Question: I have created a simple line chart using (the excellent) D3. It has a threshold value represented as a horizontal red line. What I would like to do is calculate the positions where the value line intersects the threshold line, like so:

I can get pretty close because I have access to the data array, but I need to be very accurate and for it to work at all scales. If anyone can help I would be extremely grateful. Many thanks.
<URL>
'''
<div id="chart"></div>
path.line { stroke-width: 2; fill: none; }
var data = [{
"time": "2014-02-25T19:00:00Z",
"temp": "39.08"
}, {
"time": "2014-02-25T21:00:00Z",
"temp": "39.51"
}, {
"time": "2014-02-25T23:00:00Z",
"temp": "39.14"
}, {
"time": "2014-02-26T01:00:00Z",
"temp": "40.79"
}, {
"time": "2014-02-26T03:00:00Z",
"temp": "41.17"
}, {
"time": "2014-02-26T05:00:00Z",
"temp": "40.39"
}, {
"time": "2014-02-26T07:00:00Z",
"temp": "40.49"
}, {
"time": "2014-02-26T09:00:00Z",
"temp": "40.29"
}, {
"time": "2014-02-26T11:00:00Z",
"temp": "39.90"
}, {
"time": "2014-02-26T13:00:00Z",
"temp": "39.66"
}, {
"time": "2014-02-26T15:00:00Z",
"temp": "39.01"
}, {
"time": "2014-02-26T17:00:00Z",
"temp": "37.91"
}, {
"time": "2014-02-26T19:00:00Z",
"temp": "39.64"
}, {
"time": "2014-02-26T21:00:00Z",
"temp": "38.21"
}, {
"time": "2014-02-26T23:00:00Z",
"temp": "39.60"
}, {
"time": "2014-02-27T01:00:00Z",
"temp": "40.13"
}, {
"time": "2014-02-27T03:00:00Z",
"temp": "40.51"
}, {
"time": "2014-02-27T05:00:00Z",
"temp": "40.78"
}, {
"time": "2014-02-27T07:00:00Z",
"temp": "40.54"
}, {
"time": "2014-02-27T09:00:00Z",
"temp": "40.29"
}, {
"time": "2014-02-27T11:00:00Z",
"temp": "40.24"
}, {
"time": "2014-02-27T13:00:00Z",
"temp": "40.00"
}, {
"time": "2014-02-27T15:00:00Z",
"temp": "40.01"
}, {
"time": "2014-02-27T17:00:00Z",
"temp": "38.96"
}, {
"time": "2014-02-27T19:00:00Z",
"temp": "39.20"
}, {
"time": "2014-02-27T21:00:00Z",
"temp": "40.14"
}, {
"time": "2014-02-27T23:00:00Z",
"temp": "38.71"
}, {
"time": "2014-02-28T01:00:00Z",
"temp": "40.88"
}, {
"time": "2014-02-28T03:00:00Z",
"temp": "40.98"
}, {
"time": "2014-02-28T05:00:00Z",
"temp": "41.05"
}, {
"time": "2014-02-28T07:00:00Z",
"temp": "40.60"
}, {
"time": "2014-02-28T09:00:00Z",
"temp": "40.47"
}, {
"time": "2014-02-28T11:00:00Z",
"temp": "40.39"
}, {
"time": "2014-02-28T13:00:00Z",
"temp": "40.44"
}, {
"time": "2014-02-28T15:00:00Z",
"temp": "37.58"
}, {
"time": "2014-02-28T17:00:00Z",
"temp": "38.26"
}, {
"time": "2014-02-28T19:00:00Z",
"temp": "37.83"
}, {
"time": "2014-02-28T21:00:00Z",
"temp": "39.26"
}, {
"time": "2014-02-28T23:00:00Z",
"temp": "38.25"
}, {
"time": "2014-03-01T01:00:00Z",
"temp": "39.60"
}, {
"time": "2014-03-01T03:00:00Z",
"temp": "40.09"
}, {
"time": "2014-03-01T05:00:00Z",
"temp": "39.92"
}, {
"time": "2014-03-01T07:00:00Z",
"temp": "39.67"
}, {
"time": "2014-03-01T09:00:00Z",
"temp": "39.73"
}, {
"time": "2014-03-01T11:00:00Z",
"temp": "39.93"
}, {
"time": "2014-03-01T13:00:00Z",
"temp": "39.90"
}, {
"time": "2014-03-01T15:00:00Z",
"temp": "39.82"
}, {
"time": "2014-03-01T17:00:00Z",
"temp": "37.47"
}, {
"time": "2014-03-01T19:00:00Z",
"temp": "38.30"
}, {
"time": "2014-03-01T21:00:00Z",
"temp": "39.17"
}, {
"time": "2014-03-01T23:00:00Z",
"temp": "38.87"
}, {
"time": "2014-03-02T01:00:00Z",
"temp": "40.01"
}, {
"time": "2014-03-02T03:00:00Z",
"temp": "40.31"
}, {
"time": "2014-03-02T05:00:00Z",
"temp": "39.31"
}, {
"time": "2014-03-02T07:00:00Z",
"temp": "39.78"
}, {
"time": "2014-03-02T09:00:00Z",
"temp": "40.32"
}, {
"time": "2014-03-02T11:00:00Z",
"temp": "40.48"
}, {
"time": "2014-03-02T13:00:00Z",
"temp": "39.94"
}, {
"time": "2014-03-02T15:00:00Z",
"temp": "38.42"
}, {
"time": "2014-03-02T17:00:00Z",
"temp": "39.41"
}, {
"time": "2014-03-02T19:00:00Z",
"temp": "39.56"
}, {
"time": "2014-03-02T21:00:00Z",
"temp": "36.89"
}, {
"time": "2014-03-02T23:00:00Z",
"temp": "39.53"
}, {
"time": "2014-03-03T01:00:00Z",
"temp": "40.97"
}, {
"time": "2014-03-03T03:00:00Z",
"temp": "40.58"
}, {
"time": "2014-03-03T05:00:00Z",
"temp": "38.17"
}, {
"time": "2014-03-03T07:00:00Z",
"temp": "39.50"
}, {
"time": "2014-03-03T09:00:00Z",
"temp": "40.47"
}, {
"time": "2014-03-03T11:00:00Z",
"temp": "40.28"
}, {
"time": "2014-03-03T13:00:00Z",
"temp": "37.48"
}, {
"time": "2014-03-03T15:00:00Z",
"temp": "38.13"
}, {
"time": "2014-03-03T17:00:00Z",
"temp": "39.17"
}, {
"time": "2014-03-03T19:00:00Z",
"temp": "39.27"
}, {
"time": "2014-03-03T21:00:00Z",
"temp": "38.65"
}, {
"time": "2014-03-03T23:00:00Z",
"temp": "39.78"
}, {
"time": "2014-03-04T01:00:00Z",
"temp": "39.62"
}, {
"time": "2014-03-04T03:00:00Z",
"temp": "39.49"
}, {
"time": "2014-03-04T05:00:00Z",
"temp": "39.65"
}, {
"time": "2014-03-04T07:00:00Z",
"temp": "40.07"
}, {
"time": "2014-03-04T09:00:00Z",
"temp": "40.72"
}, {
"time": "2014-03-04T11:00:00Z",
"temp": "40.46"
}, {
"time": "2014-03-04T13:00:00Z",
"temp": "38.86"
}, {
"time": "2014-03-04T15:00:00Z",
"temp": "39.40"
}, {
"time": "2014-03-04T17:00:00Z",
"temp": "40.39"
}, {
"time": "2014-03-04T19:00:00Z",
"temp": "39.61"
}, {
"time": "2014-03-04T21:00:00Z",
"temp": "38.94"
}, {
"time": "2014-03-04T23:00:00Z",
"temp": "40.43"
}, {
"time": "2014-03-05T01:00:00Z",
"temp": "40.17"
}, {
"time": "2014-03-05T03:00:00Z",
"temp": "39.81"
}, {
"time": "2014-03-05T05:00:00Z",
"temp": "40.68"
}, {
"time": "2014-03-05T07:00:00Z",
"temp": "39.80"
}, {
"time": "2014-03-05T09:00:00Z",
"temp": "40.38"
}, {
"time": "2014-03-05T11:00:00Z",
"temp": "39.05"
}, {
"time": "2014-03-05T13:00:00Z",
"temp": "37.91"
}, {
"time": "2014-03-05T15:00:00Z",
"temp": "39.28"
}, {
"time": "2014-03-05T17:00:00Z",
"temp": "39.72"
}, {
"time": "2014-03-05T19:00:00Z",
"temp": "38.84"
}, {
"time": "2014-03-05T21:00:00Z",
"temp": "39.74"
}, {
"time": "2014-03-05T23:00:00Z",
"temp": "40.63"
}, {
"time": "2014-03-06T01:00:00Z",
"temp": "39.66"
}, {
"time": "2014-03-06T03:00:00Z",
"temp": "40.71"
}, {
"time": "2014-03-06T05:00:00Z",
"temp": "40.67"
}, {
"time": "2014-03-06T07:00:00Z",
"temp": "40.93"
}, {
"time": "2014-03-06T09:00:00Z",
"temp": "40.48"
}, {
"time": "2014-03-06T11:00:00Z",
"temp": "39.54"
}, {
"time": "2014-03-06T13:00:00Z",
"temp": "40.54"
}, {
"time": "2014-03-06T15:00:00Z",
"temp": "39.90"
}, {
"time": "2014-03-06T17:00:00Z",
"temp": "39.85"
}, {
"time": "2014-03-06T19:00:00Z",
"temp": "39.37"
}, {
"time": "2014-03-06T21:00:00Z",
"temp": "40.58"
}, {
"time": "2014-03-06T23:00:00Z",
"temp": "39.72"
}, {
"time": "2014-03-07T01:00:00Z",
"temp": "40.40"
}, {
"time": "2014-03-07T03:00:00Z",
"temp": "40.68"
}, {
"time": "2014-03-07T05:00:00Z",
"temp": "40.72"
}, {
"time": "2014-03-07T07:00:00Z",
"temp": "41.08"
}, {
"time": "2014-03-07T09:00:00Z",
"temp": "38.06"
}, {
"time": "2014-03-07T11:00:00Z",
"temp": "39.39"
}, {
"time": "2014-03-07T13:00:00Z",
"temp": "39.83"
}, {
"time": "2014-03-07T15:00:00Z",
"temp": "40.51"
}, {
"time": "2014-03-07T17:00:00Z",
"temp": "40.21"
}, {
"time": "2014-03-07T19:00:00Z",
"temp": "38.25"
}, {
"time": "2014-03-07T21:00:00Z",
"temp": "40.39"
}, {
"time": "2014-03-07T23:00:00Z",
"temp": "40.54"
}, {
"time": "2014-03-08T01:00:00Z",
"temp": "39.31"
}, {
"time": "2014-03-08T03:00:00Z",
"temp": "40.29"
}, {
"time": "2014-03-08T05:00:00Z",
"temp": "40.94"
}, {
"time": "2014-03-08T07:00:00Z",
"temp": "41.05"
}, {
"time": "2014-03-08T09:00:00Z",
"temp": "39.82"
}, {
"time": "2014-03-08T11:00:00Z",
"temp": "39.14"
}, {
"time": "2014-03-08T13:00:00Z",
"temp": "36.90"
}, {
"time": "2014-03-08T15:00:00Z",
"temp": "39.69"
}, {
"time": "2014-03-08T17:00:00Z",
"temp": "39.61"
}, {
"time": "2014-03-08T19:00:00Z",
"temp": "38.97"
}, {
"time": "2014-03-08T21:00:00Z",
"temp": "39.58"
}, {
"time": "2014-03-08T23:00:00Z",
"temp": "40.39"
}, {
"time": "2014-03-09T01:00:00Z",
"temp": "40.85"
}, {
"time": "2014-03-09T03:00:00Z",
"temp": "40.66"
}, {
"time": "2014-03-09T05:00:00Z",
"temp": "40.91"
}, {
"time": "2014-03-09T07:00:00Z",
"temp": "40.83"
}, {
"time": "2014-03-09T09:00:00Z",
"temp": "37.44"
}, {
"time": "2014-03-09T11:00:00Z",
"temp": "39.01"
}, {
"time": "2014-03-09T13:00:00Z",
"temp": "37.28"
}, {
"time": "2014-03-09T15:00:00Z",
"temp": "38.47"
}, {
"time": "2014-03-09T17:00:00Z",
"temp": "39.60"
}, {
"time": "2014-03-09T19:00:00Z",
"temp": "39.15"
}, {
"time": "2014-03-09T21:00:00Z",
"temp": "40.64"
}, {
"time": "2014-03-09T23:00:00Z",
"temp": "37.76"
}];
var parseDate = d3.time.format("%Y-%m-%dT%H:%M:%SZ").parse;
data.forEach(function (d) { d.time = parseDate(d.time); });
var chart = d3.select("#chart");
var padding = 40,
width = 950,
height = 300,
xTicks = 10,
yTicks = 8;
var svg = chart.append("svg")
.attr("width", width + padding * 2)
.attr("height", height + padding * 2)
.append("g")
.attr("transform", "translate(" + padding + "," + padding + ")");
var x = d3.time.scale().range([0, width]);
var y = d3.scale.linear().range([height, 0]);
var xAxis = d3.svg.axis().scale(x).orient("bottom").ticks(xTicks);
var yAxis = d3.svg.axis().scale(y).orient("left").ticks(yTicks);
var valueLine = d3.svg.line()
.interpolate("basis")
.x(function (d) {
return x(d.time);
})
.y(function (d) {
return y(d.temp);
});
x.domain(d3.extent(data, function (d) {
return d.time;
}));
y.domain([33, 43]);
var mainLine = svg.append("path").attr({
"class": "line",
stroke: "steelblue",
d: valueLine(data)
});
var threshold = 40.5;
svg.append("line").attr("stroke", "#F00").attr("x1", 0).attr("y1", y(threshold)).attr("x2", width).attr("y2", y(threshold)).attr("class", "line");
'''
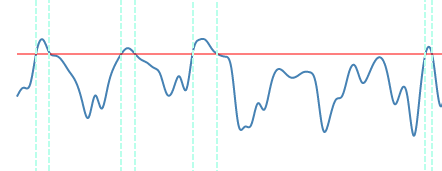
Answer: This amended <URL> does linear interpolation in JS and shows why basis interpolation might not be doing what you expect. I've moved some of the styling to the CSS and also added in circles for your observations with mouseover text so that we can see the details of each observation.
Run this with line 475 both commented out and not:
'''
// .interpolate("basis")
'''
Towards the end of your dataset, the observations at 5 Mar 05:00 and 23:00 both spike up and then down sharply. The basis interpolated line doesn't cross the threshold, but the observations do. If you solve for the interpolated line, you wouldn't identify those intersections. This might be what you wanted, but it wasn't clear from your question.
The intersects array at the end is where we get the intersect times. It loops through each data pair, checking if they're on different sides of the threshold. If they are, there's a simple linear interpolation calculation to identify the time it crossed, assuming the temperature rose linearly between the observations.